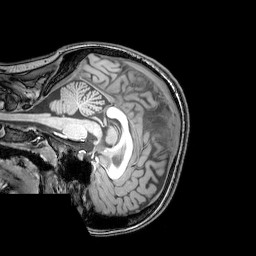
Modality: T1w
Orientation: sagittal
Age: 24
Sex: female
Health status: healthy
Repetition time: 0.081 s
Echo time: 0.037 s